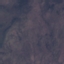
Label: HerbaceousVegetation